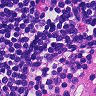
Metastatic tissue present: no